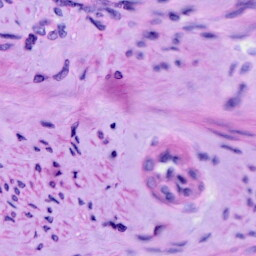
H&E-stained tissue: Cervix